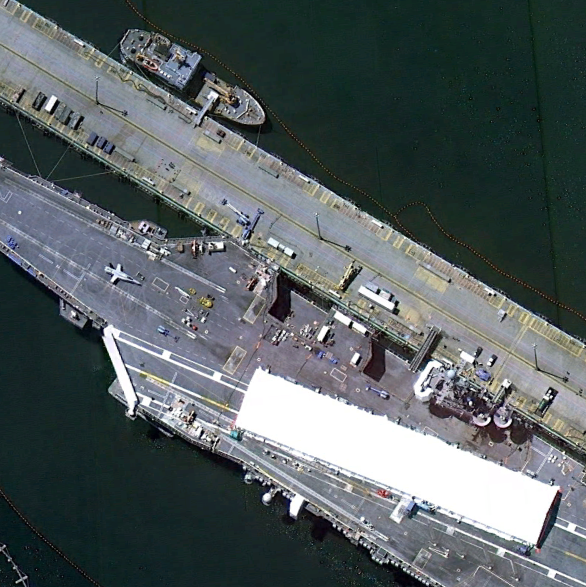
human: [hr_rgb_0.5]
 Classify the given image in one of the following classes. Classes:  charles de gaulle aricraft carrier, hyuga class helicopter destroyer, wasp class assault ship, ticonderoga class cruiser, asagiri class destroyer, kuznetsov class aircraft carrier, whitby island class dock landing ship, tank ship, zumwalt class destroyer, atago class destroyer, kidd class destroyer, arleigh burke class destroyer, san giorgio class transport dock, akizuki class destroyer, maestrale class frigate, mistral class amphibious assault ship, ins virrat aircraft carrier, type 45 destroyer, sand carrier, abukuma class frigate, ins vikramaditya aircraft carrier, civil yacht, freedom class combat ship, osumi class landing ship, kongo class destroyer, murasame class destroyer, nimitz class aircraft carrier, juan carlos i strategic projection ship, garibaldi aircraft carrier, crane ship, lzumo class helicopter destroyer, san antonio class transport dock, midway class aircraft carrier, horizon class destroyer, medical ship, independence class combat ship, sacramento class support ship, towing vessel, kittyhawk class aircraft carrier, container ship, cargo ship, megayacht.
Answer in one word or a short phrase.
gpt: Nimitz class aircraft carrier